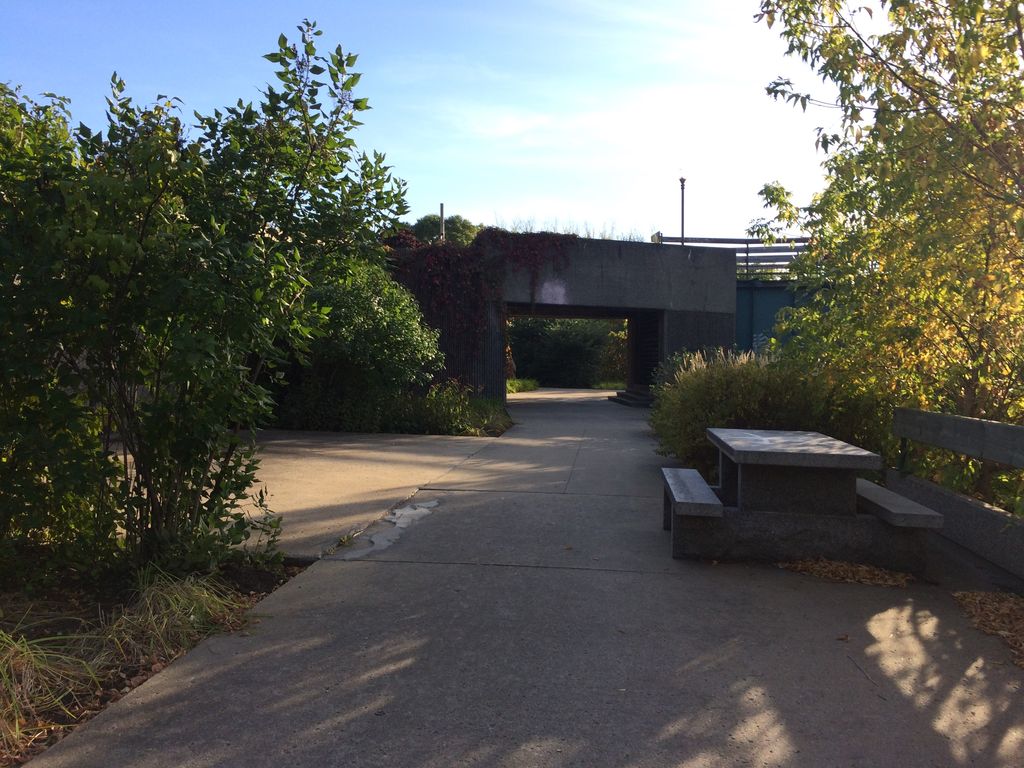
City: quebec_city